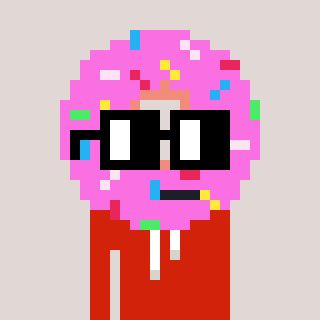
a pixel art character with square black glasses, a doughnut-shaped head and a red-colored body on a warm background